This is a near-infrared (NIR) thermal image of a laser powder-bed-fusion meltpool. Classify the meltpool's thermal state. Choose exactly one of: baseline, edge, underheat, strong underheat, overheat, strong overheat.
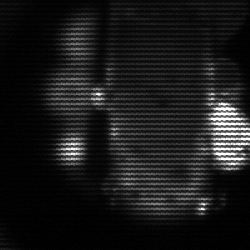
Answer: strong underheat